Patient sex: M
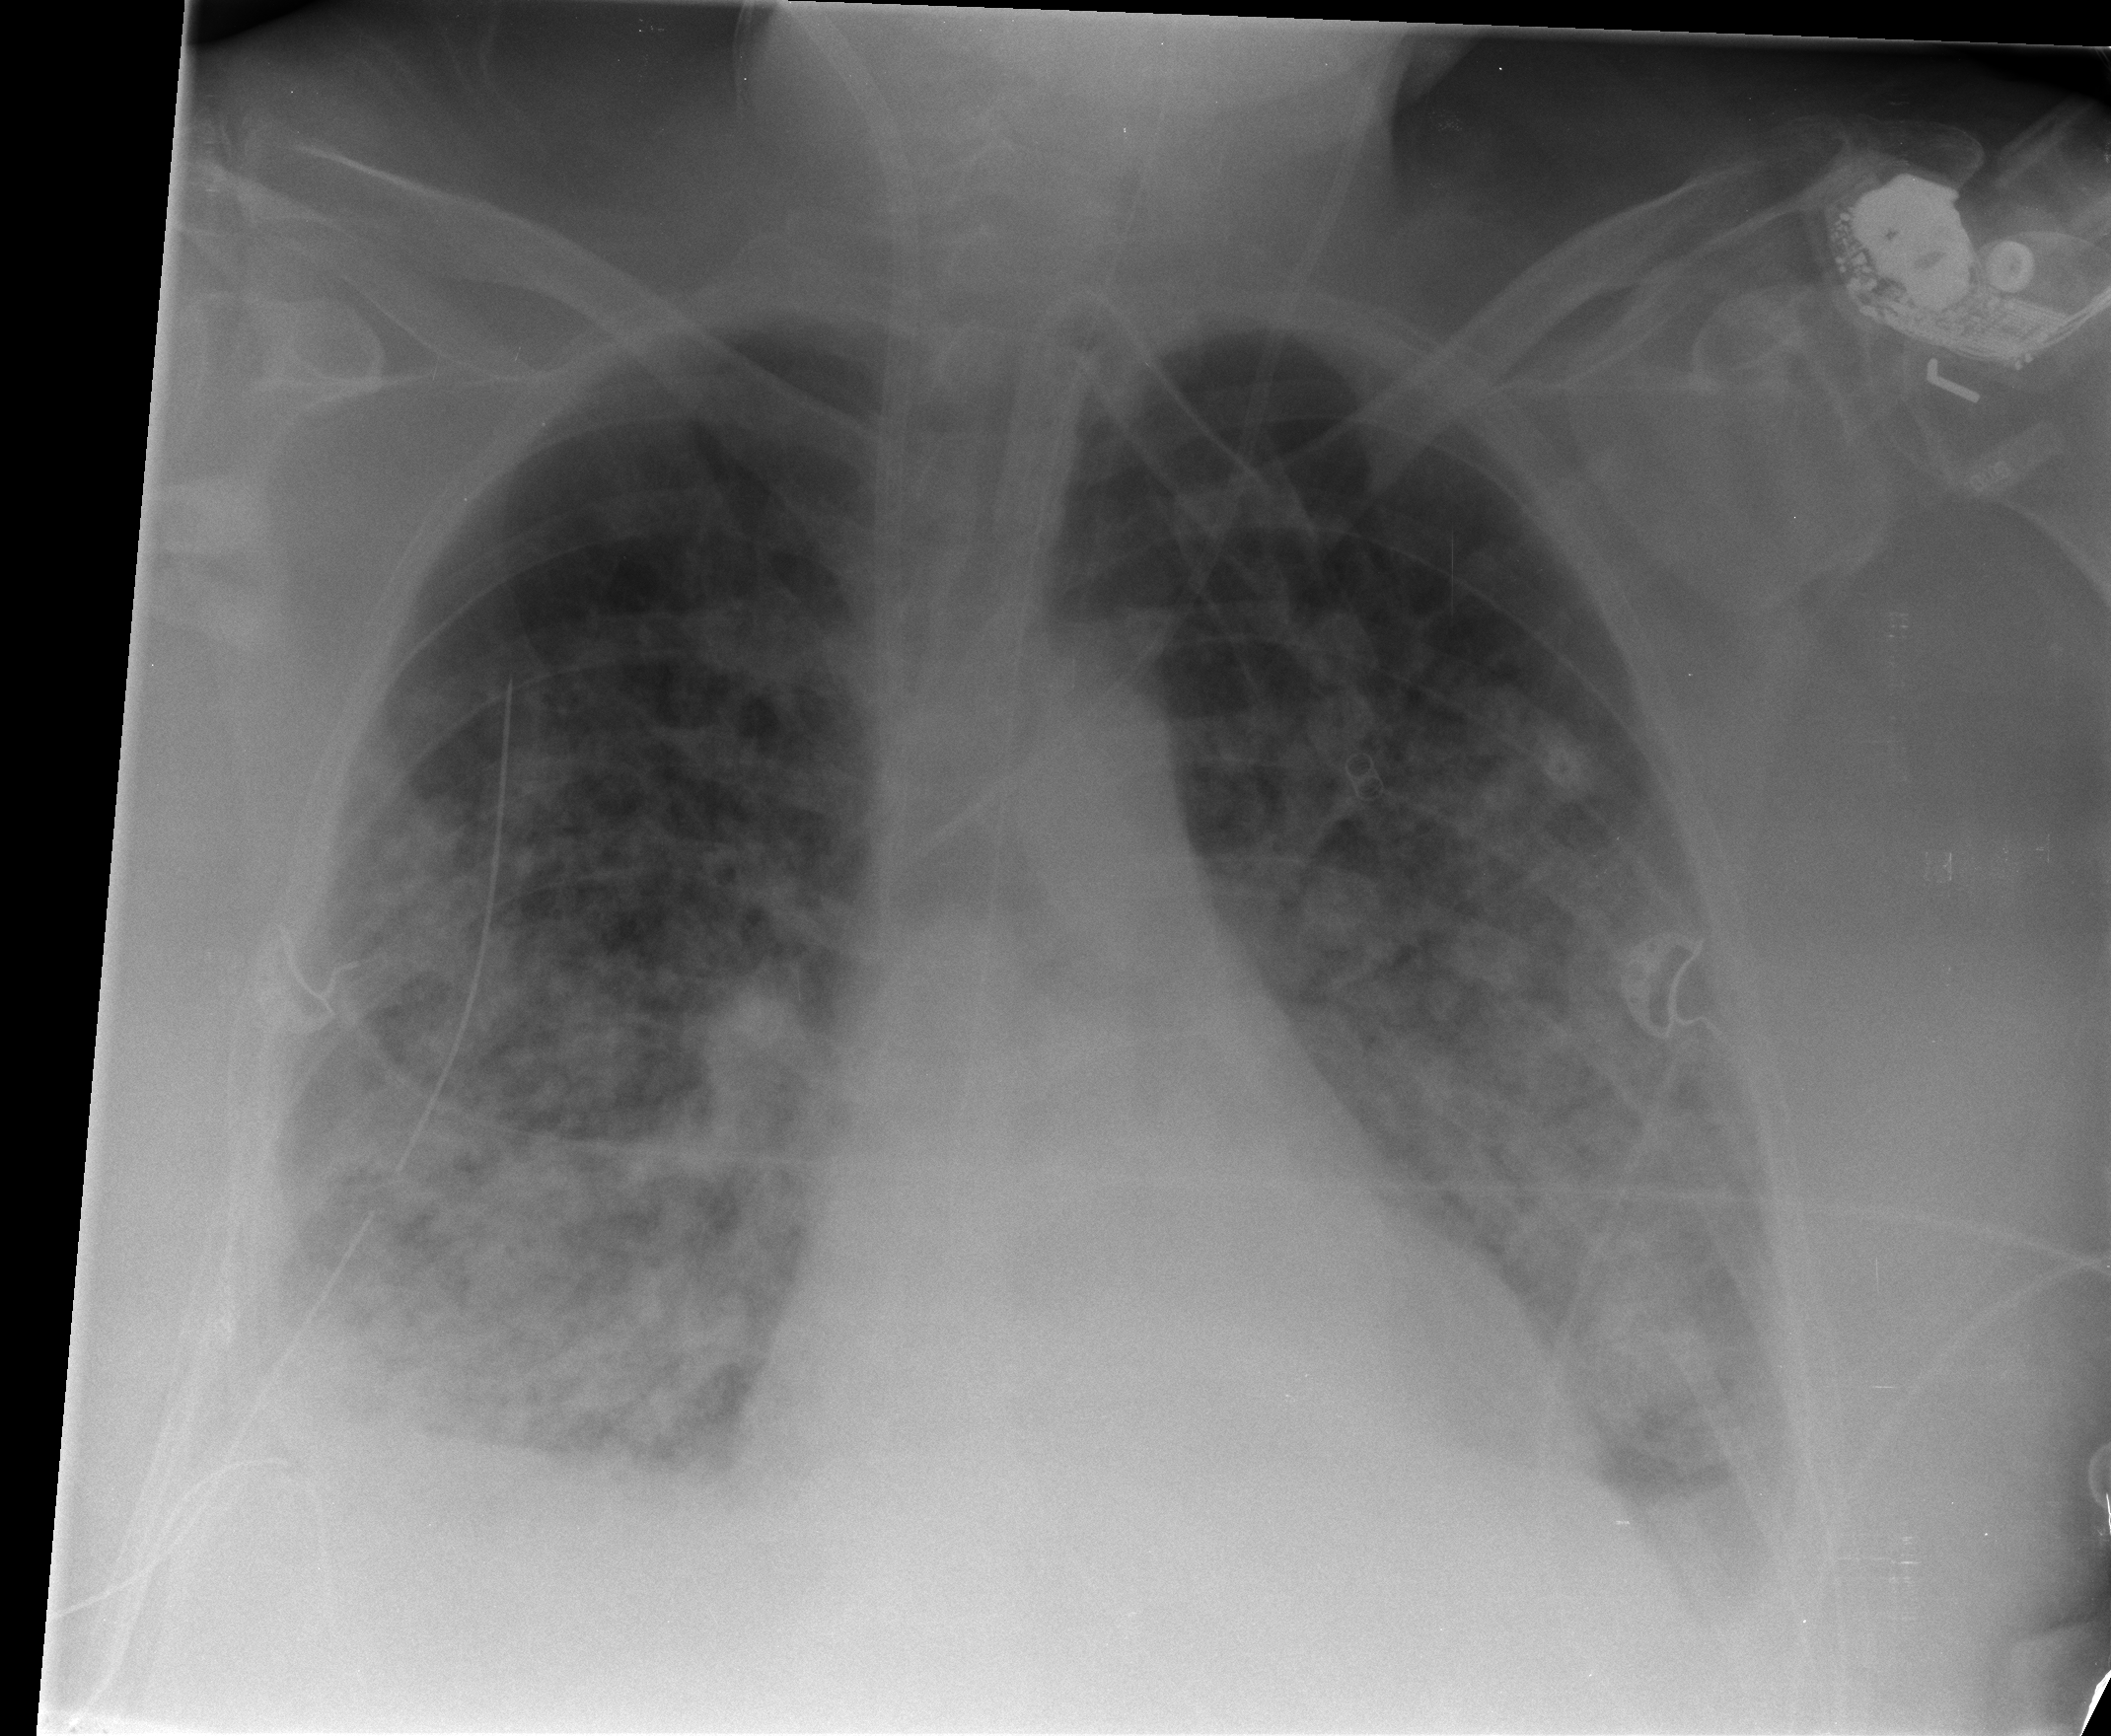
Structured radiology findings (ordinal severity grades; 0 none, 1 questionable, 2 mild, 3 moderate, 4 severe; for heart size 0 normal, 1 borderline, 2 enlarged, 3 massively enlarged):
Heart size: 2
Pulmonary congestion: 1
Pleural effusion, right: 1
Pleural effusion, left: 1
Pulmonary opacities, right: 3
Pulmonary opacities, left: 3
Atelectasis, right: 2
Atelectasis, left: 2